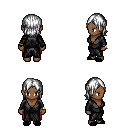
a pixel art fantasy rpg character, female body template, human, dark skin, gray robe, red pants, white long bangs hairstyle, bracelets, black slippers, four views (front, back, left, right), 2x2 character sprite sheet, small pixel art, hard edges, no anti-aliasing